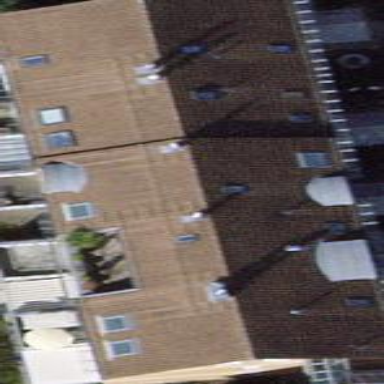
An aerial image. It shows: Terrace building.